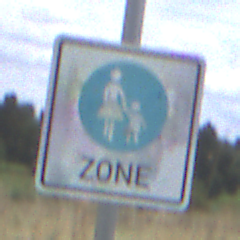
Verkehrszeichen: BeginnFussgaengerzone
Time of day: Midday
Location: Outdoor (Nature)
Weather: PartlyCloudy
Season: NotSpecified
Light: Natural